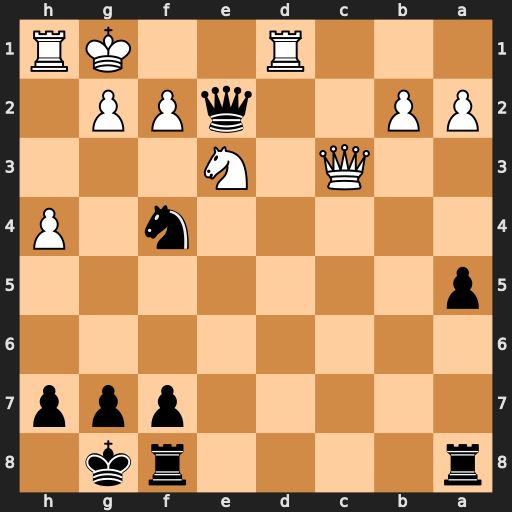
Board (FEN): r4rk1/5ppp/8/p7/5n1P/2Q1N3/PP2qPP1/3R2KR
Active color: b
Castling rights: -
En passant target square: -
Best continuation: Qxd1+ Nxd1 Ne2+ Kf1 Nxc3